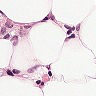
Metastatic tissue present: no